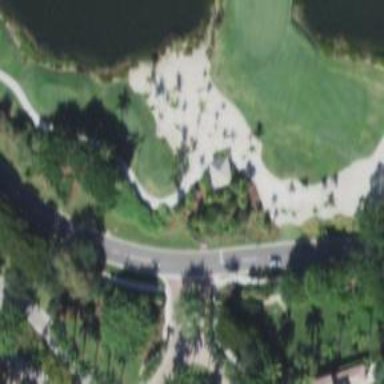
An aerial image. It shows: Sandy area is golf bunker.